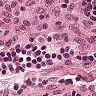
Metastatic tissue present: no